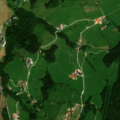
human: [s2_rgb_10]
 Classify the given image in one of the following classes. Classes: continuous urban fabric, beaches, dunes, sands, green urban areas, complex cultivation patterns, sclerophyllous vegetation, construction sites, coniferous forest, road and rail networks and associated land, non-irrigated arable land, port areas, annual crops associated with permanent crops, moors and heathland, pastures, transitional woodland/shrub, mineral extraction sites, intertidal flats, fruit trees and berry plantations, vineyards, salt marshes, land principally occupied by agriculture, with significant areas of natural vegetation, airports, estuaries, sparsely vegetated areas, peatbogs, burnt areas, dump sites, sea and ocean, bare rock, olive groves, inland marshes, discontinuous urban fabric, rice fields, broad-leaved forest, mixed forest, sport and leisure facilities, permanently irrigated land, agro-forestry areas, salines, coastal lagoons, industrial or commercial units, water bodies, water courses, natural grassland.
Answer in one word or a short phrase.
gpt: pastures, broad-leaved forest, mixed forest